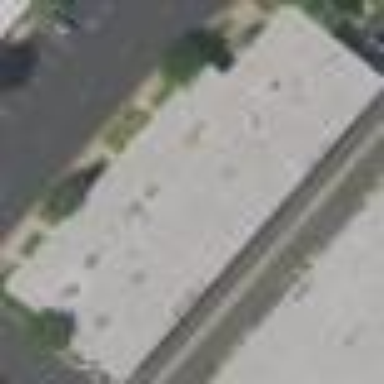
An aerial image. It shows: Commercial building.